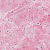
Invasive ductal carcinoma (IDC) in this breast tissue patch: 0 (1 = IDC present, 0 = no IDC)